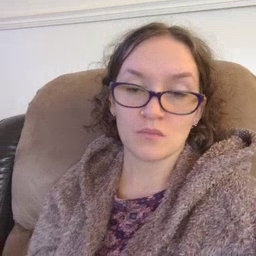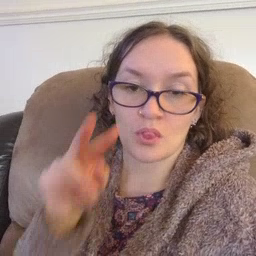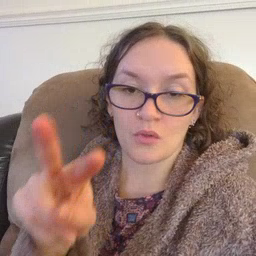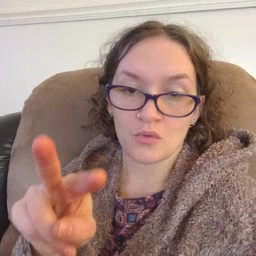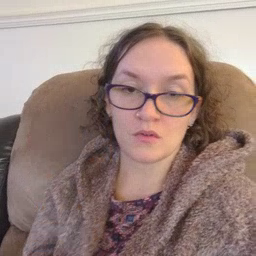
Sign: look